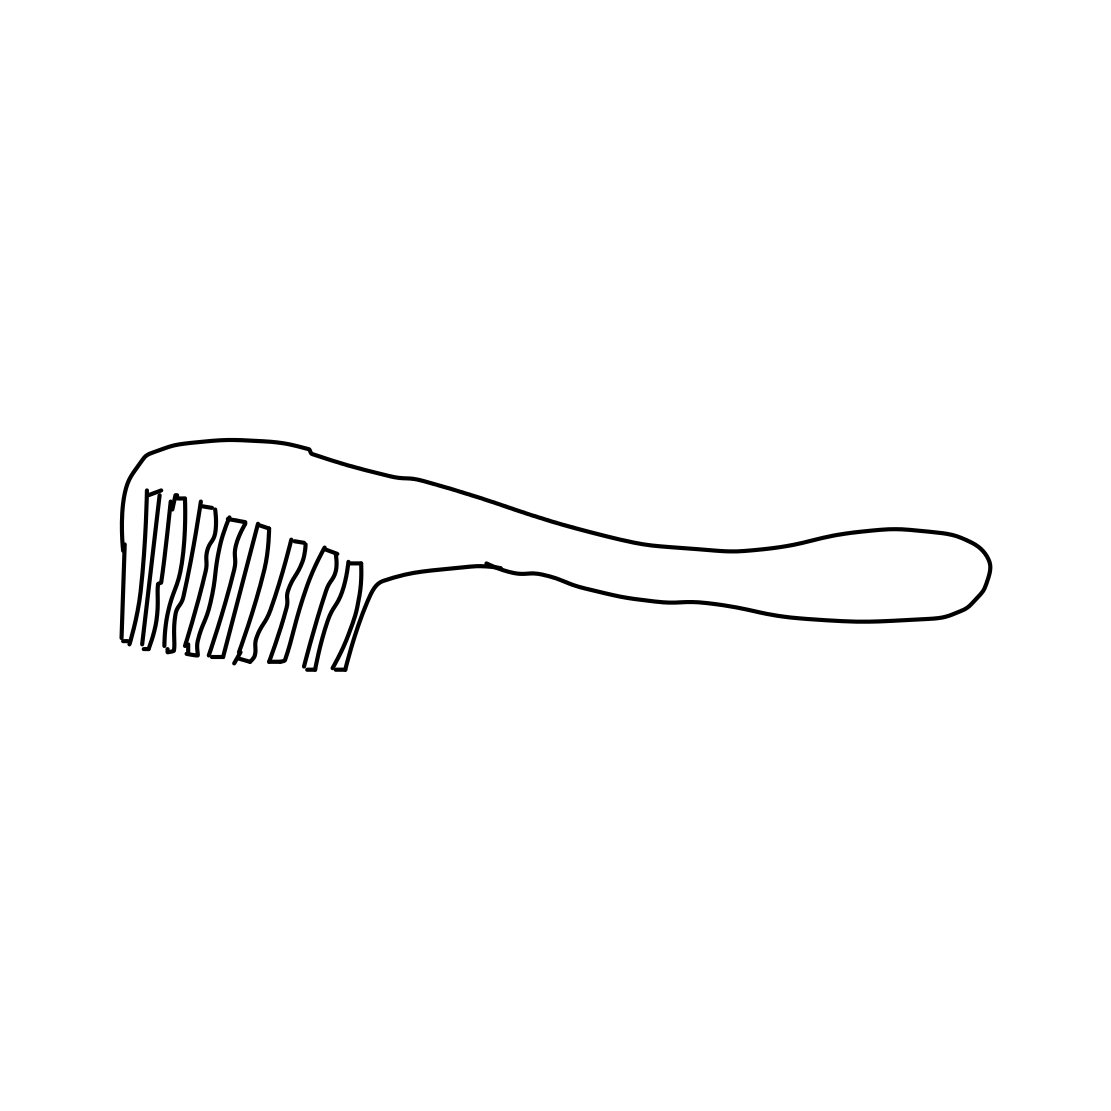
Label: comb